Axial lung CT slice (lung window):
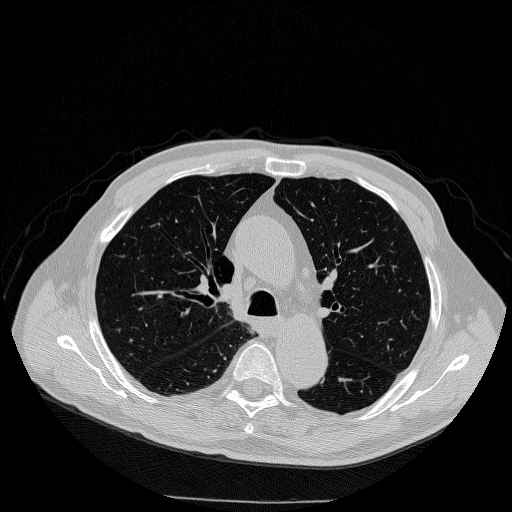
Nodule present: no